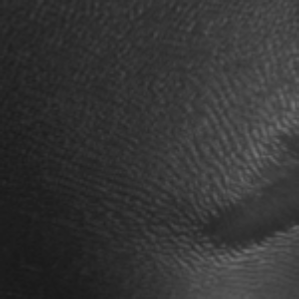
Label: frost